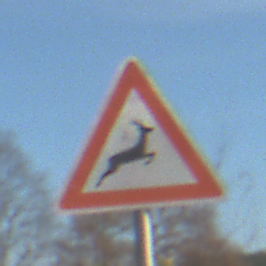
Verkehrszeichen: WildwechselLinks
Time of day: MorningAfternoon
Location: Outdoor (Nature)
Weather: PartlyCloudy
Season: NotSpecified
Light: Natural